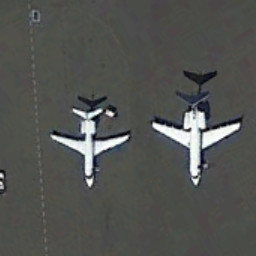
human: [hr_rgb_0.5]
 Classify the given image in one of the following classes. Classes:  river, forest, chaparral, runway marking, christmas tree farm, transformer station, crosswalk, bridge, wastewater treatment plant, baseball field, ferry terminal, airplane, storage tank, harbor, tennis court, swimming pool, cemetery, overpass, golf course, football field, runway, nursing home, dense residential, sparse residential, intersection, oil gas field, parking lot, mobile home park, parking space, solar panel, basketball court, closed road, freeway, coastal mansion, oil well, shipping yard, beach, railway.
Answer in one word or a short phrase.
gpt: airplane